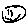
Label: smiley face